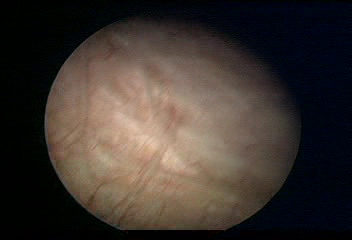
Modality: WLC
Class: Normal mucosa
Bladder cancer association: No